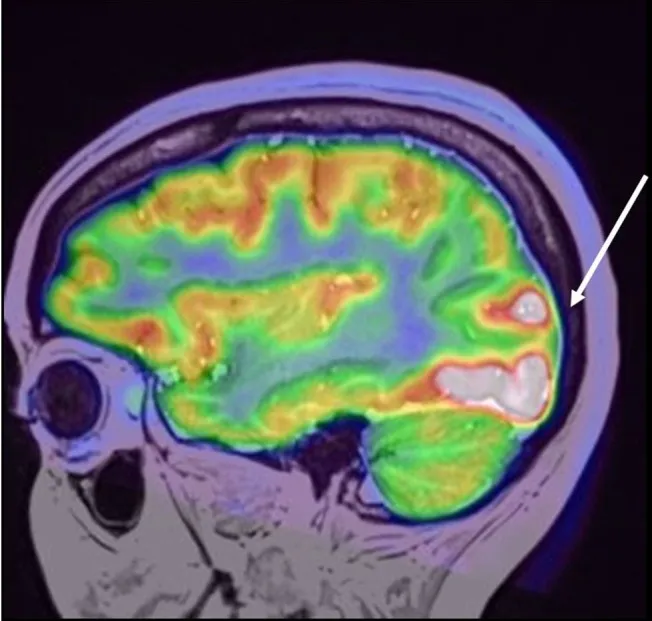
Coregistered PET/MRI study, depicting focally increased metabolic uptake in the right occipital lobe involving the lateral gyri with extension to cuneus and lingual gyri. No contralateral uptake was found or any other foci or abnormal metabolic uptake in the brain or whole body.
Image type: radiology (mri)